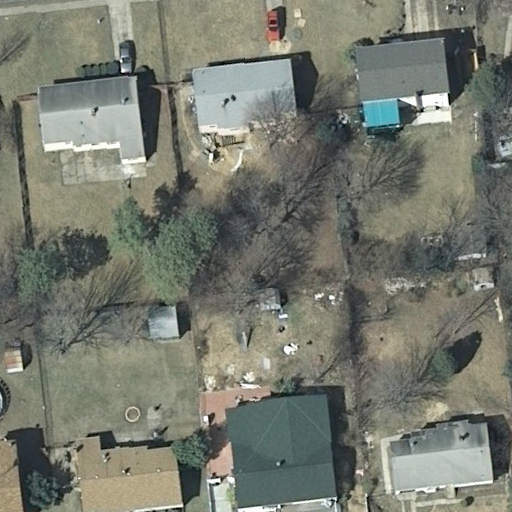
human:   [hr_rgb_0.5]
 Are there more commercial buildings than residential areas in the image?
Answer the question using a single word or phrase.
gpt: no

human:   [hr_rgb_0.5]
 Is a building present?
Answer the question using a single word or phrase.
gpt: yes

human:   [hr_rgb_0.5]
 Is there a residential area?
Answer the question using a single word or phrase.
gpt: yes

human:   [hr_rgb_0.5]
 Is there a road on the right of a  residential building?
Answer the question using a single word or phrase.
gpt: no

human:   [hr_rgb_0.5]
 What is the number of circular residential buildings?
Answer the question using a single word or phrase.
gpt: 0

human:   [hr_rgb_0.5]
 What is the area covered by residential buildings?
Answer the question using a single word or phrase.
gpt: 1905m2

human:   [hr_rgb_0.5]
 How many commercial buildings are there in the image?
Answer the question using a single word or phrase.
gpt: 0

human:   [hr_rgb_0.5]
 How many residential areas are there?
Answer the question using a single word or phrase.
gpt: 1

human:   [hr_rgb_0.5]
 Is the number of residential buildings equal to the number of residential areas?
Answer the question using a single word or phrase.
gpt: no

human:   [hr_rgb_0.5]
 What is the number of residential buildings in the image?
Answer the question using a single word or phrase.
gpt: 8

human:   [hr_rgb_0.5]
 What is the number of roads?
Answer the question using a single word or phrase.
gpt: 0

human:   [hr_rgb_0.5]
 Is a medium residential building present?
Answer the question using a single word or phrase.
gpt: yes

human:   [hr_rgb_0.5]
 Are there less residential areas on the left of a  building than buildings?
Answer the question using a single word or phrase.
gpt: yes

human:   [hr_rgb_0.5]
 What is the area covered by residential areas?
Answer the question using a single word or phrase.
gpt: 10611m2

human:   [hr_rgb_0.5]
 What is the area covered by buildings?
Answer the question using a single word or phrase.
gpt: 1972m2

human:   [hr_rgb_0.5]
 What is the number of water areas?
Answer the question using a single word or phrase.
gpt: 0

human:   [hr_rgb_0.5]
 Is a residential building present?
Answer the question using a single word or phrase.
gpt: yes

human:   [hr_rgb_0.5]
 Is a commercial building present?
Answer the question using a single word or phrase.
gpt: no

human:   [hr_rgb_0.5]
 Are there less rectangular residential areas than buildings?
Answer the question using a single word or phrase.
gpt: yes

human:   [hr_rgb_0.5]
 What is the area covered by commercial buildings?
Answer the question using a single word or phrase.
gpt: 0m2

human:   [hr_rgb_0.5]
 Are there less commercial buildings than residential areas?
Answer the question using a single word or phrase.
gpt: yes

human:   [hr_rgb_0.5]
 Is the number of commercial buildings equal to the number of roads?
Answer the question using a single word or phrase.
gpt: yes

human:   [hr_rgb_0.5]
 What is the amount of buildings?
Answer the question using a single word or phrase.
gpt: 10

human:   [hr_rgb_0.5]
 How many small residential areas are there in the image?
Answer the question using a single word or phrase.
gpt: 0

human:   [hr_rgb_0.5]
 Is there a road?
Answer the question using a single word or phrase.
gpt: no

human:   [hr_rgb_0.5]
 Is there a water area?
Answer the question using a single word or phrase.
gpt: no

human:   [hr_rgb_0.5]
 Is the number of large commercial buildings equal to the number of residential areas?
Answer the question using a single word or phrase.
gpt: no

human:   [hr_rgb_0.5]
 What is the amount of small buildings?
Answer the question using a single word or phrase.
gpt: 3

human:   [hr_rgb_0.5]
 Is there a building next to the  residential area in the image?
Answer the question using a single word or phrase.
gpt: yes

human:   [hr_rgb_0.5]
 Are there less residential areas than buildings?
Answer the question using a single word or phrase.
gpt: yes

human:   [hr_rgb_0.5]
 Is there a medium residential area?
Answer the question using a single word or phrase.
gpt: no

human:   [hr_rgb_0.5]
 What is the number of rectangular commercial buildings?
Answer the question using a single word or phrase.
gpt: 0

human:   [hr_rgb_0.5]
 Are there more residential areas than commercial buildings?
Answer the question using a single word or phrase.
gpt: yes

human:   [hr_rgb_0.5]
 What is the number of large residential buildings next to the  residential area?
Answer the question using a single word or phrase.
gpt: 0

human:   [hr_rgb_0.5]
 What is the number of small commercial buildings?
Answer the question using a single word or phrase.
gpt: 0

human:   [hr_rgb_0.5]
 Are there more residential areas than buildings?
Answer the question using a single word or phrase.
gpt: no

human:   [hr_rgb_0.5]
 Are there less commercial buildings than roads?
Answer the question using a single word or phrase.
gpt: no

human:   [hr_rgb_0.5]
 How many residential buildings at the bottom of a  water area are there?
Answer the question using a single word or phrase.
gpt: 0

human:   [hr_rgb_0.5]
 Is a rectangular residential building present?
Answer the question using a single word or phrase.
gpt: yes

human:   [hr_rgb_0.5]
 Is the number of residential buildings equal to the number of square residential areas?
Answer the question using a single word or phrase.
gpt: no

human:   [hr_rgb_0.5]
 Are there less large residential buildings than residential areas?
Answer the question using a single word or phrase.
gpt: yes

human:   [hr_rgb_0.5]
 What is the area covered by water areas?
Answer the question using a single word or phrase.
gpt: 0m2

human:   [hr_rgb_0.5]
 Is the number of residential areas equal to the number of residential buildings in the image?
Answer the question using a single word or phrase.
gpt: no

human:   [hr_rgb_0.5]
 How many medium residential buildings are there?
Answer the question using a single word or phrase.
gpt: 7

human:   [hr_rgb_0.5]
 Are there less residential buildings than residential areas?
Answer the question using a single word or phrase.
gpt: no

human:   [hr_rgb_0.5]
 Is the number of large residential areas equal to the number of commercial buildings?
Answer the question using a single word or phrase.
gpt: no

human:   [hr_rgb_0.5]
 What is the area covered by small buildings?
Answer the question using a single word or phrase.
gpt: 134m2

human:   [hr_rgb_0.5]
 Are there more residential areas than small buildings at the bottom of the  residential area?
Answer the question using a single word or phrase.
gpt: yes

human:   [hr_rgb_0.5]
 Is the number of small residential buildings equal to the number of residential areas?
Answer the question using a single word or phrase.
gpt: yes

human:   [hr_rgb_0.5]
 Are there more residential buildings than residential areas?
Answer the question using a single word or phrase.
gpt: yes

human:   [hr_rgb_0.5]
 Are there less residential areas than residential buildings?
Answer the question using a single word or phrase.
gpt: yes

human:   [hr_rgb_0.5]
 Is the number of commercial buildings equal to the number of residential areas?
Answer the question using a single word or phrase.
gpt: no

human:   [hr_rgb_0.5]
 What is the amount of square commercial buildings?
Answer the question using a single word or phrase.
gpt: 0

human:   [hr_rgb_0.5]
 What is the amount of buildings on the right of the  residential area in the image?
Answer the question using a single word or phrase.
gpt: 10

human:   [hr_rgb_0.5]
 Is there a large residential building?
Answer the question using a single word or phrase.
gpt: no

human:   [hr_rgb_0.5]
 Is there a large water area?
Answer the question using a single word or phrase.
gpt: no

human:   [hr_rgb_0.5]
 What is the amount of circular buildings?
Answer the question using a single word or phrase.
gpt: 0

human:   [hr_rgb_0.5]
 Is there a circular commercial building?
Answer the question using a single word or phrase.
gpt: no

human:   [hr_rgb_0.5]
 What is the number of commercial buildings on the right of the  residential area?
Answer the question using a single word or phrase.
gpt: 0

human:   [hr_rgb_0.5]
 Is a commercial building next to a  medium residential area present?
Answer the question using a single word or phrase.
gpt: no

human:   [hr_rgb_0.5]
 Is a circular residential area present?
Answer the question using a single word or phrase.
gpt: no

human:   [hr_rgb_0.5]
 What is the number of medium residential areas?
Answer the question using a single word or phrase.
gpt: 0

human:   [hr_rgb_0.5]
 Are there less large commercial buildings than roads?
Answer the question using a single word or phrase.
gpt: no

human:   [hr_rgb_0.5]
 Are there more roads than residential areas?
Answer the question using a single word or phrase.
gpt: no